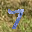
Label: 7